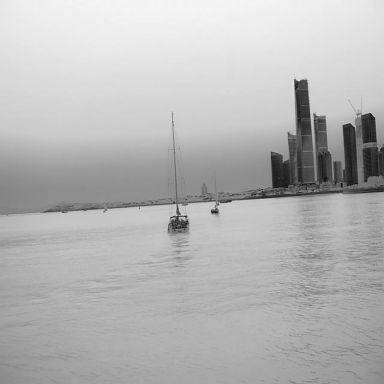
There are three container_ships in the infrared image.